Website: apple
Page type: account-selection
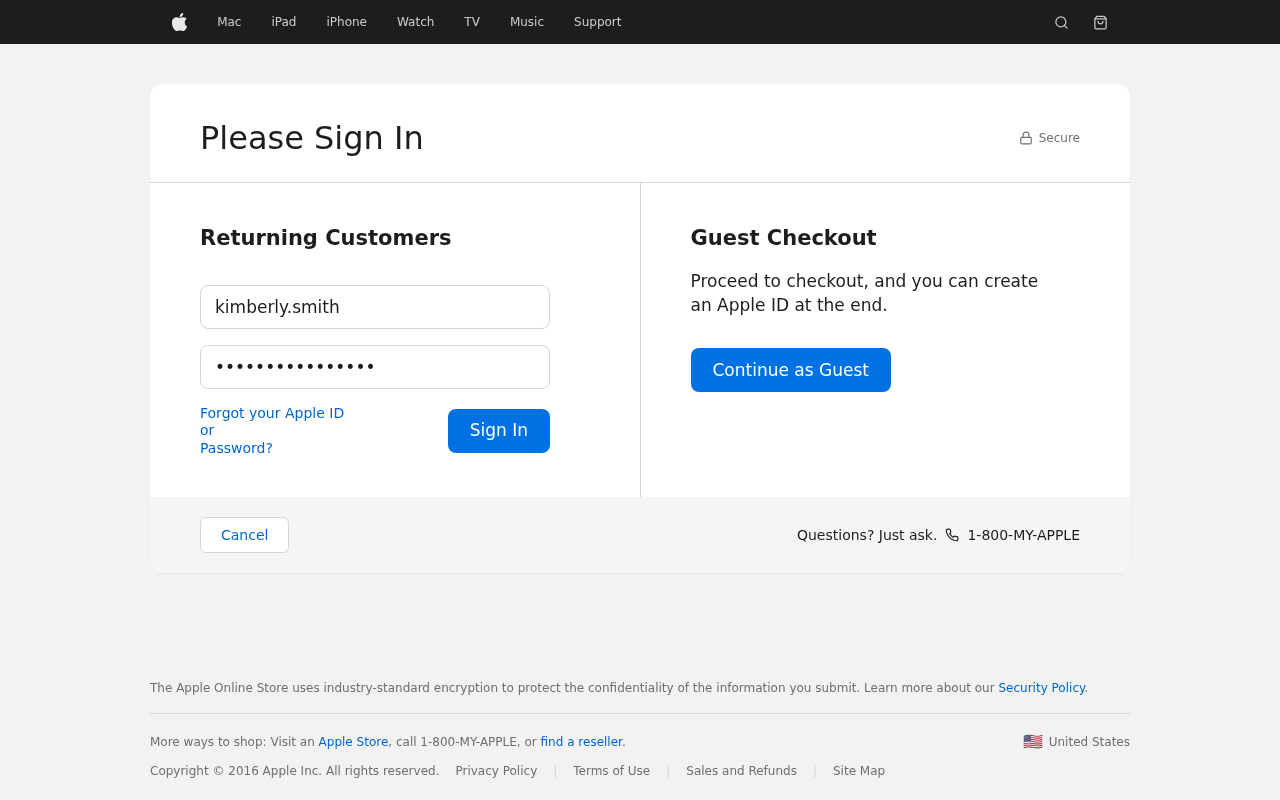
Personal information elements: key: PII_LOGIN_USERNAME
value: kimberly.smith